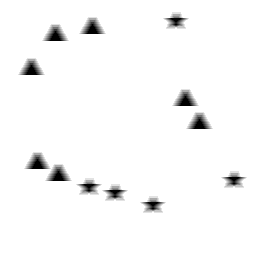
Squares: 0
Triangles: 7
Stars: 5
Total shapes: 12